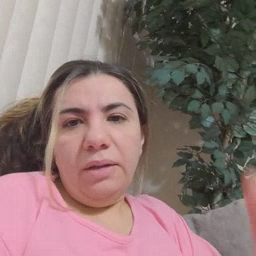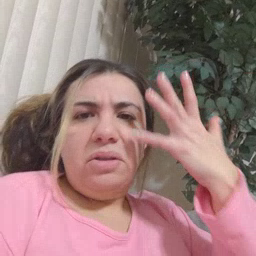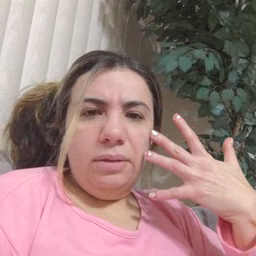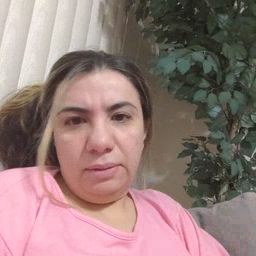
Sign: sad